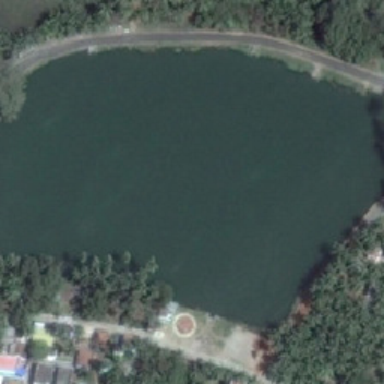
Many green trees and some buildings are around the almost rectangular pond .